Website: home-depot
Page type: review-order
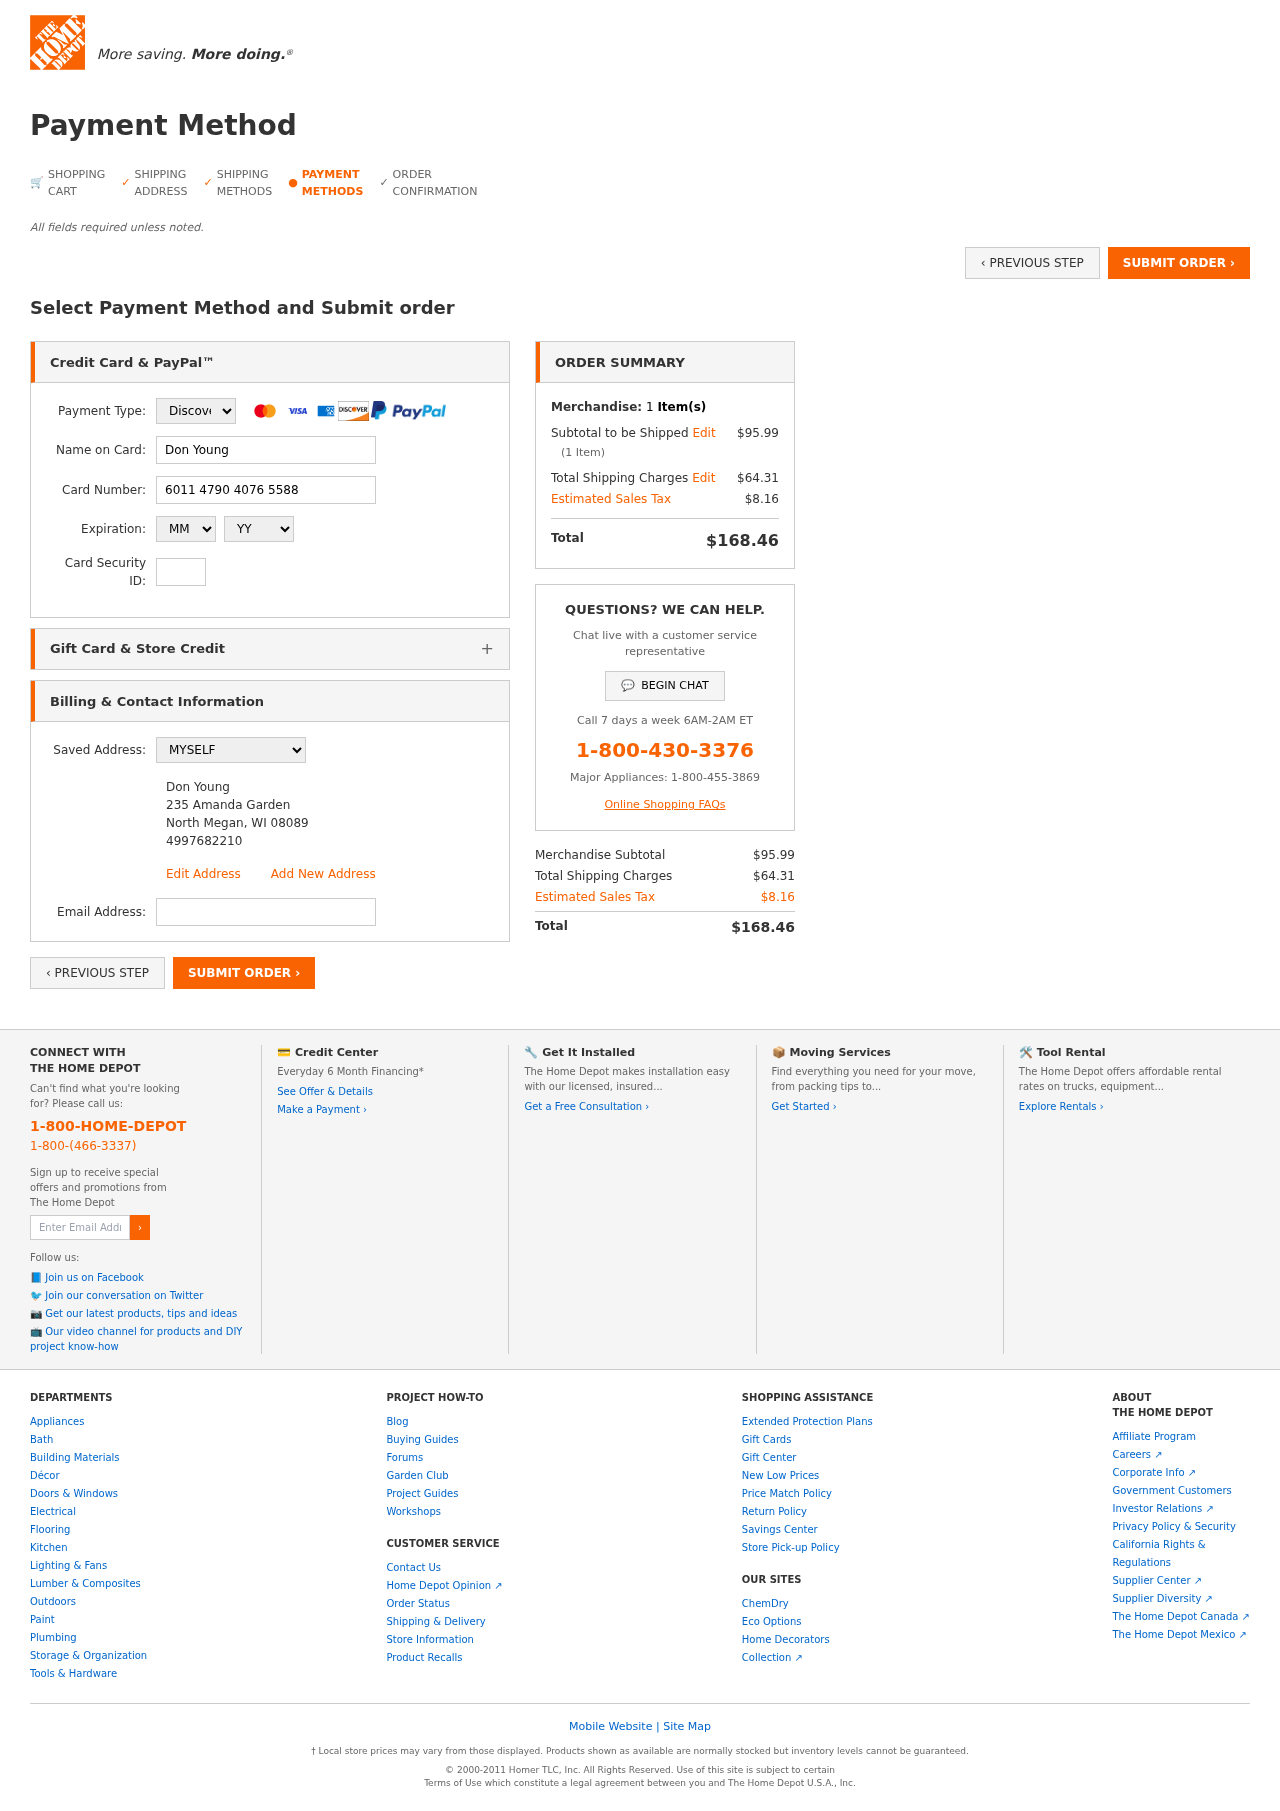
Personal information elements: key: PII_CARD_CVV
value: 850
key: PII_CARD_EXPIRY_MONTH
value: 06
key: PII_CARD_EXPIRY_YEAR
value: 28
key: PII_CARD_NUMBER
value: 6011 4790 4076 5588
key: PII_CARD_TYPE
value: Discover
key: PII_EMAIL
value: don_young@yahoo.com
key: PII_FULLNAME
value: Don Young
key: PII_FULLNAME2
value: Don Young
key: PII_STREET
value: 235 Amanda Garden
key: PII_CITY2
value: North Megan
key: PII_STATE_ABBR2
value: WI
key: PII_POSTCODE
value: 08089
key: PII_POSTCODE_FULL
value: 08089
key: PII_POSTCODE_NUMERIC
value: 8089
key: PII_PHONE2
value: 4997682210
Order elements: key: ORDER_NUM_ITEMS
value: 1
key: ORDER_SUBTOTAL
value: $95.99
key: ORDER_NUM_ITEMS2
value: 1
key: ORDER_SHIPPING_COST
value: $64.31
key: ORDER_TAX
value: $8.16
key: ORDER_TOTAL
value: $168.46
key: ORDER_SUBTOTAL2
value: $95.99
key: ORDER_SHIPPING_COST2
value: $64.31
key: ORDER_TAX2
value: $8.16
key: ORDER_TOTAL2
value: $168.46